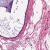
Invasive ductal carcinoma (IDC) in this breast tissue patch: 0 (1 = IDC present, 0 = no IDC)